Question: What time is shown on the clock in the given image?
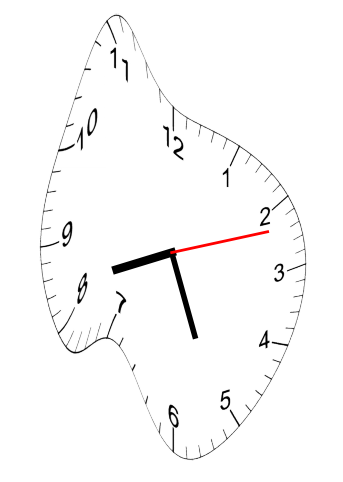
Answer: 08:26:12